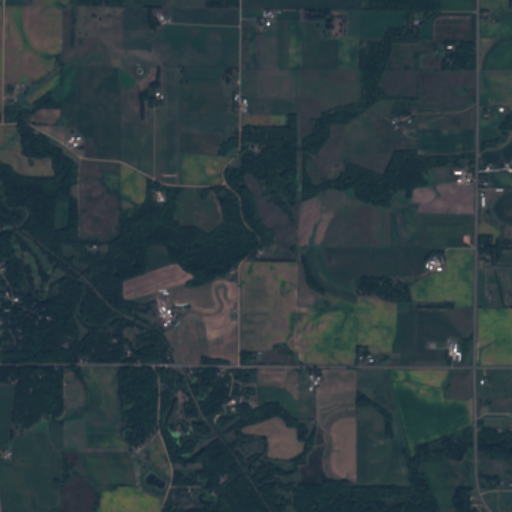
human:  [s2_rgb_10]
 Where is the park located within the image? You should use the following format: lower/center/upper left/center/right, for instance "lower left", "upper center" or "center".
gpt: The park is located in the left of the image.
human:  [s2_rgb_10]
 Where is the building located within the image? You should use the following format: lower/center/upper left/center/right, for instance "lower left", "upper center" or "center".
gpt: The building is located in the lower center of the image.
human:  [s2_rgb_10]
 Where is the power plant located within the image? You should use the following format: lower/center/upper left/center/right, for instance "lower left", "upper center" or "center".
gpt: There is no power plant in the image.